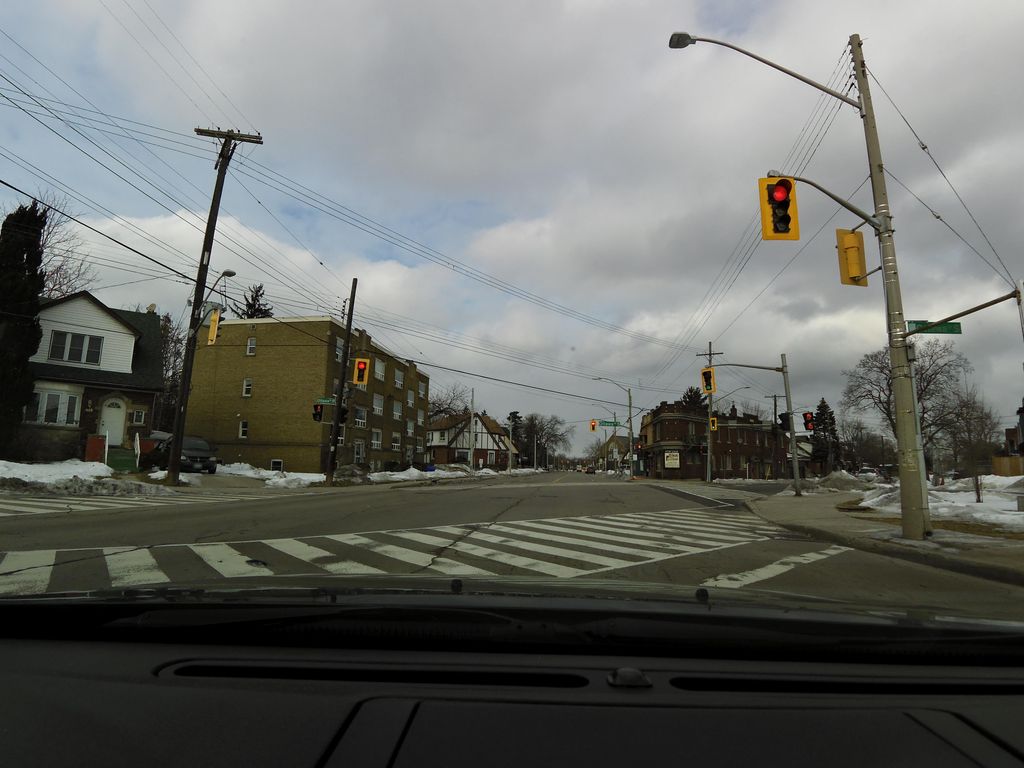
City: hamilton